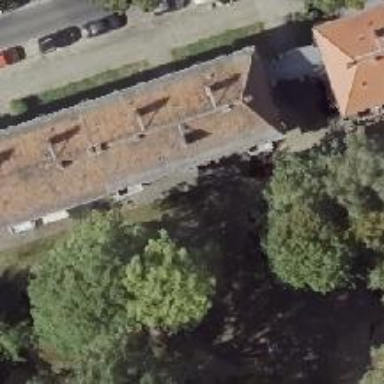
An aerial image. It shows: Hipped roof on apartment building.